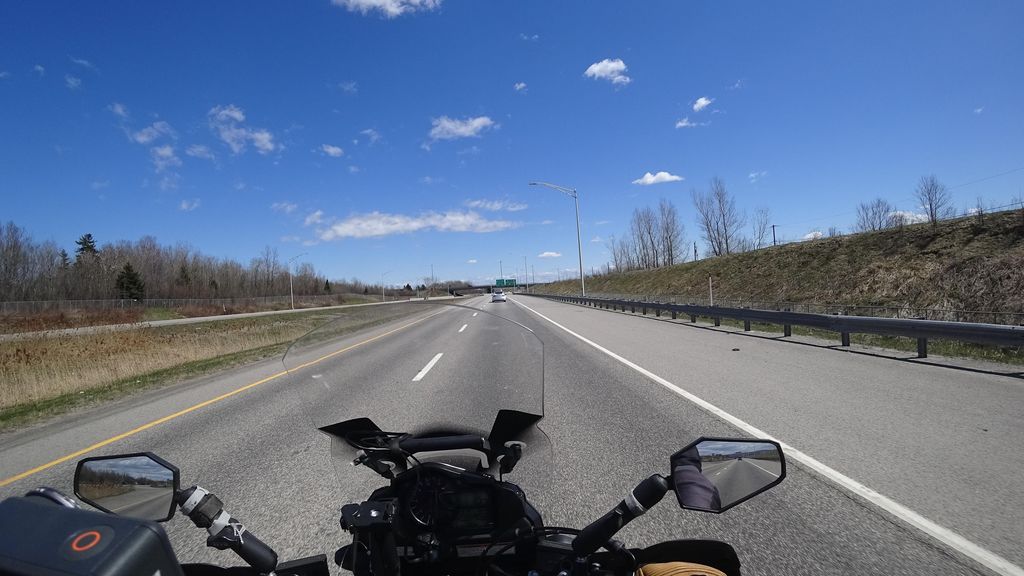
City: quebec_city